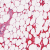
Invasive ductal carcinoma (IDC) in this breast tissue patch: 0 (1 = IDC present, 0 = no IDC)